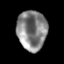
Tissue: prostate
Cell type: T cells
Senescence score: 0.3455
Nuclear area (px): 1150
Mean DAPI intensity: 133.057